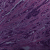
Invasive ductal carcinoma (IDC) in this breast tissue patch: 0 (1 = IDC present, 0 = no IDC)